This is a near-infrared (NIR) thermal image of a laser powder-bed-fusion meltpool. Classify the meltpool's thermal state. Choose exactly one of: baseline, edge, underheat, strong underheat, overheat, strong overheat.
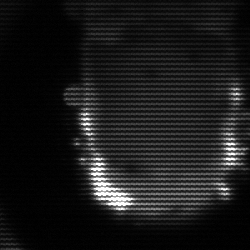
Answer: baseline